Question: I want to add an animated circle to Google Maps view similar to the circle you see on this image.

The circle should be pulsing from the center to the largest radius indicating current user's location and the area of searching.
Here is relevant code block
'''
Circle circle = mMap.addCircle(new CircleOptions()
.center(new LatLng(lat, lon))
.strokeColor(Color.CYAN).radius(1000));
valueAnimator = new ValueAnimator();
valueAnimator.addUpdateListener(new ValueAnimator.AnimatorUpdateListener() {
@Override
public void onAnimationUpdate(ValueAnimator valueAnimator) {
float animatedFraction = valueAnimator.getAnimatedFraction();
circle.setRadius(animatedFraction * 1000);
circle.setStrokeWidth(1 + animatedFraction * 7);
}
});
'''
With this code I am only able to see static circle stroke without any animation.
Any help will be appreciated.
Thanks in advance.
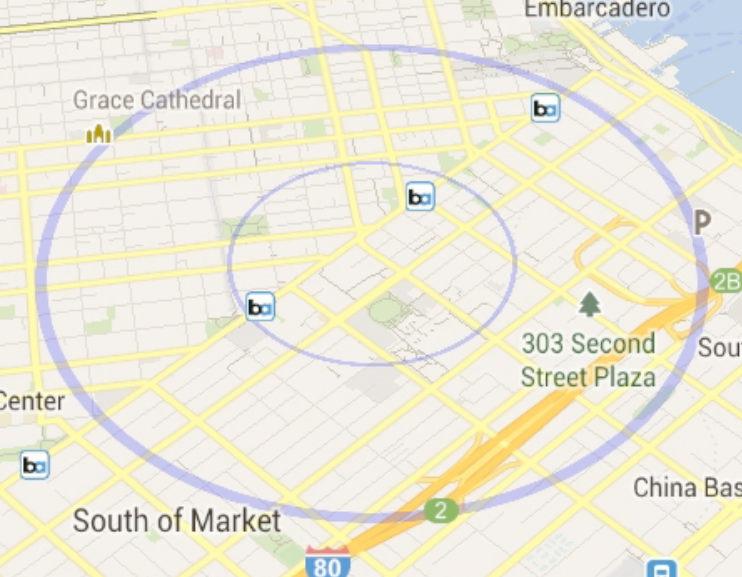
Answer: Simply :)
'''
final Circle circle = MAP.addCircle(new CircleOptions().center(EGYPT)
.strokeColor(Color.CYAN).radius(100));
ValueAnimator vAnimator = new ValueAnimator();
vAnimator.setRepeatCount(ValueAnimator.INFINITE);
vAnimator.setRepeatMode(ValueAnimator.RESTART); /* PULSE */
vAnimator.setIntValues(0, 100);
vAnimator.setDuration(1000);
vAnimator.setEvaluator(new IntEvaluator());
vAnimator.setInterpolator(new AccelerateDecelerateInterpolator());
vAnimator.addUpdateListener(new ValueAnimator.AnimatorUpdateListener() {
@Override
public void onAnimationUpdate(ValueAnimator valueAnimator) {
float animatedFraction = valueAnimator.getAnimatedFraction();
// Log.e("", "" + animatedFraction);
circle.setRadius(animatedFraction * 100);
}
});
vAnimator.start();
'''